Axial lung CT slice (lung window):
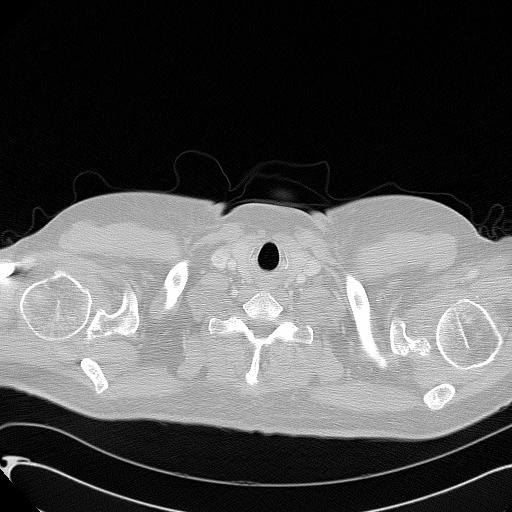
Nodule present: no